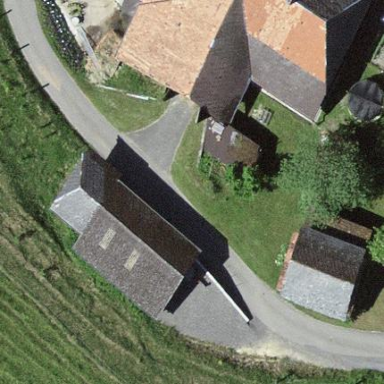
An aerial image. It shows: Barn.